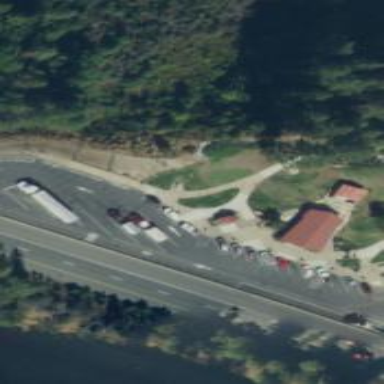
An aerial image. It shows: Rest area along the road with picnic tables.